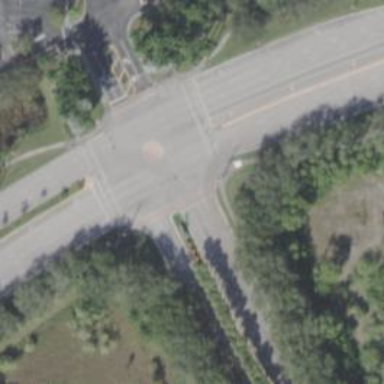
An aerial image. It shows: Secondary road with separate asphalt sidewalks.